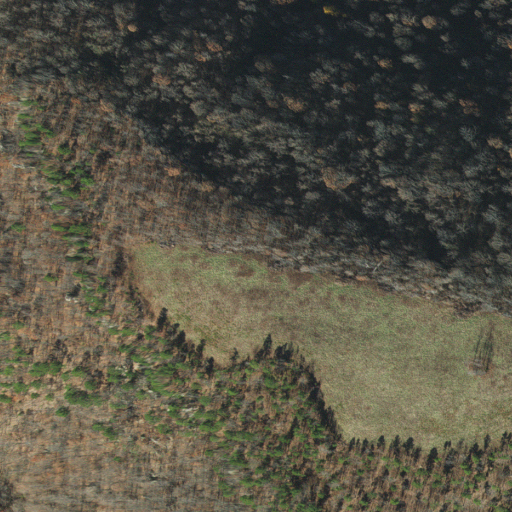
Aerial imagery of mountain in Arkansas named Barlow Christian Mountain containing deciduous forest, shrub, evergreen forest, and open development